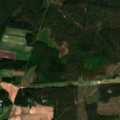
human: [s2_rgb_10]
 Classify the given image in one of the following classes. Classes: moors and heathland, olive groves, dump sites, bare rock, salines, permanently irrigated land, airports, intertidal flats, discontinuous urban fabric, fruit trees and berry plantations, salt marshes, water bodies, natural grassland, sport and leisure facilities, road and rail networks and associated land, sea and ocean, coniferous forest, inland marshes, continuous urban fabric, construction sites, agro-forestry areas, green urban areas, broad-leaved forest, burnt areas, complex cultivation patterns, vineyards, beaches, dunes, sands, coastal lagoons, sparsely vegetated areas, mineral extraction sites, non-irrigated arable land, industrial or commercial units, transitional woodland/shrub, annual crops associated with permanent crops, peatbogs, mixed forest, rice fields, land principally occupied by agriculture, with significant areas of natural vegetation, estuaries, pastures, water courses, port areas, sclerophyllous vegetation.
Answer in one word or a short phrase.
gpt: non-irrigated arable land, coniferous forest, transitional woodland/shrub